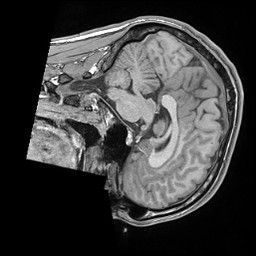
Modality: T1w
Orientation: sagittal
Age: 18
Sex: male
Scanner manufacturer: siemens
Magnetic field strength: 1.5 T
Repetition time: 2.04 s
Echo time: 0.00308 s